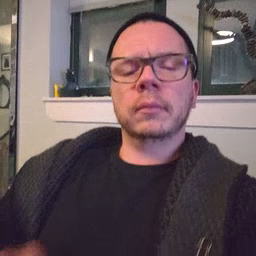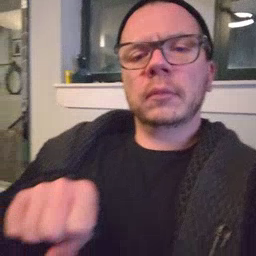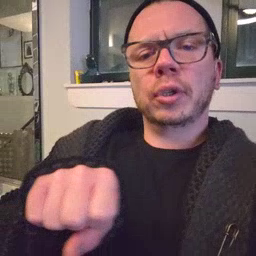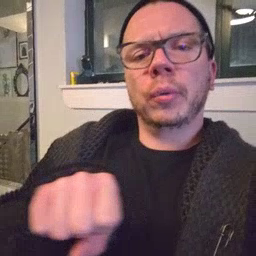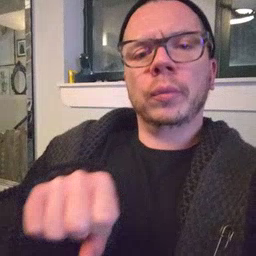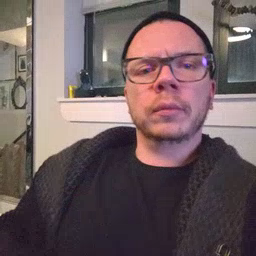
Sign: shoe